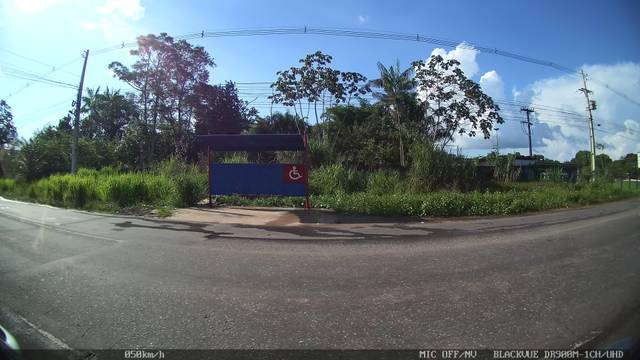
Region: Brazil
Coordinates: -1.366, -48.362